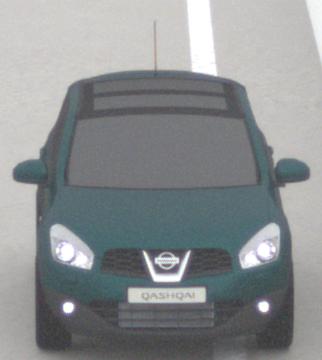
Make: Nissan
Model: Qashqai 1.6
Detailed model: Qashqai (J10)
Model produced from: 2010/03
Model produced until: 2010/08
Doors: 5
Color: blue
Road condition: dry road
Daytime: morning or afternoon
Contrast: low contrast